Aerial crown-view tile of a tropical tree (Barro Colorado Island, Panama), acquired 20240716:
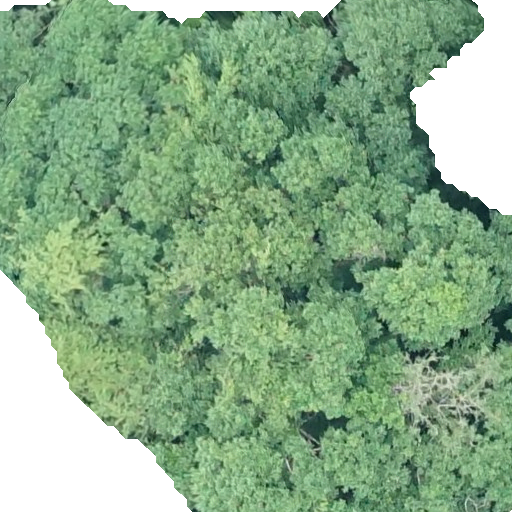
Species: Hieronyma alchorneoides
GBIF accepted scientific name: Hieronyma alchorneoides
Crown area: 391.331 m²